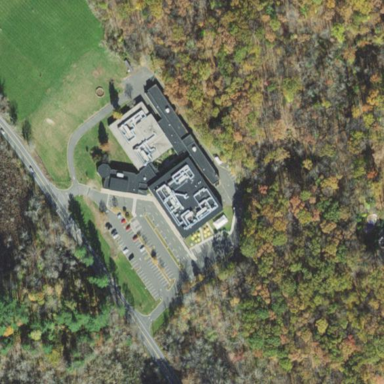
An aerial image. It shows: School.